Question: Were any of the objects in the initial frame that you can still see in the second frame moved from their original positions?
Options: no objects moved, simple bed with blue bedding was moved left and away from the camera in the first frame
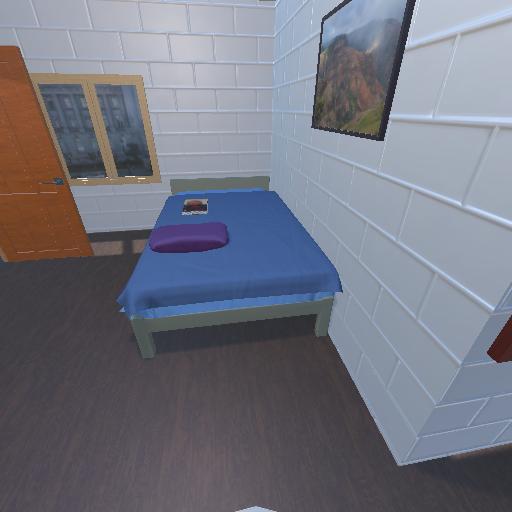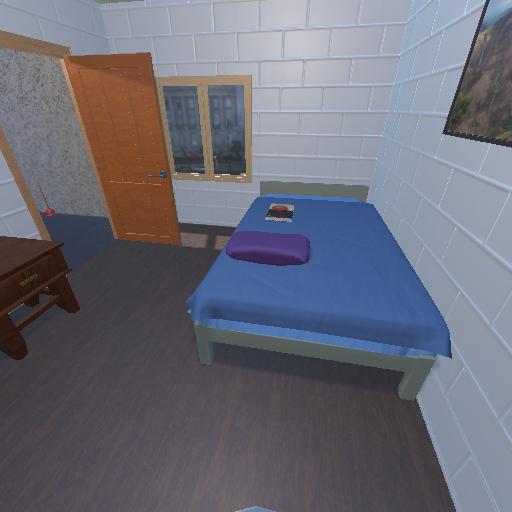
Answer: no objects moved